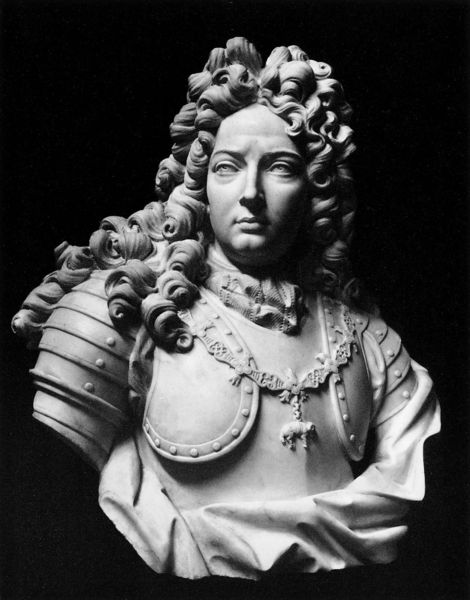
Titel: Philipp V, König von Spanien
Künstler: Francois Gérardon
Institution: New York, Duveen Brothers, Inc.
Schlagwörter: kopf, mann, frankreich, grau, marmor, tier, tuch, jung, barock, falten, gesicht, stein, portrait, locken, rokoko, skulptur, statue, perücke, lächeln, man, kette, könig, büste, halstuch, panzer, rüstung, harnisch, amulett, feldherr, ludwig, allongeperücke, louis, schid, marmor statue, lockenäperücke